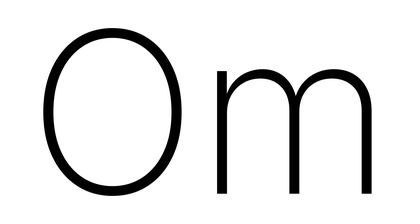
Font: Inter_ExtraLight